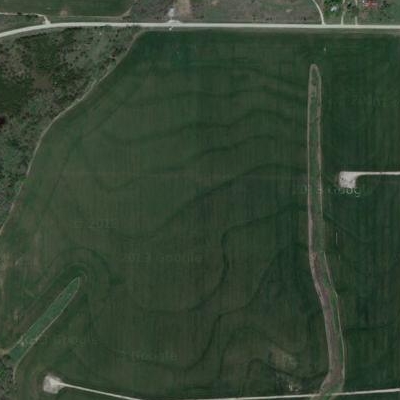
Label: Grass